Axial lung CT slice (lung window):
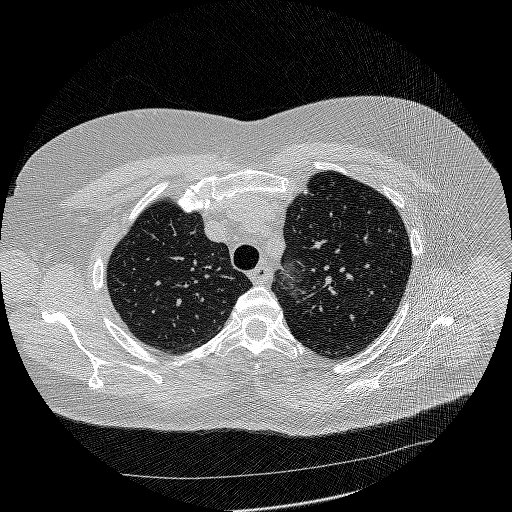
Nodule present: no